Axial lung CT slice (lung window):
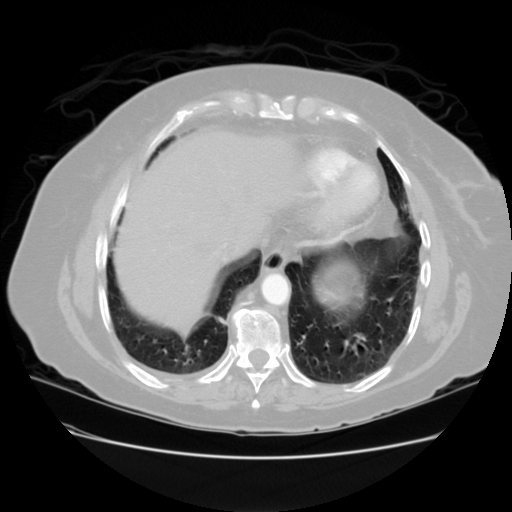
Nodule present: no